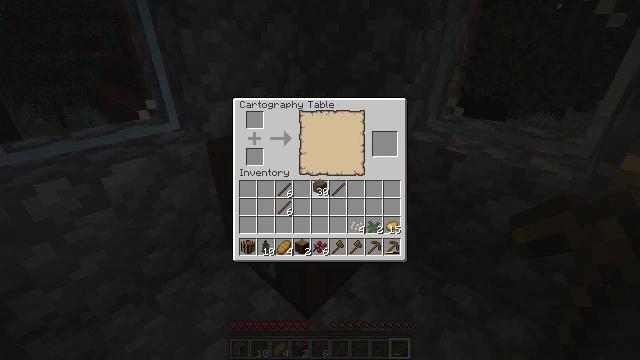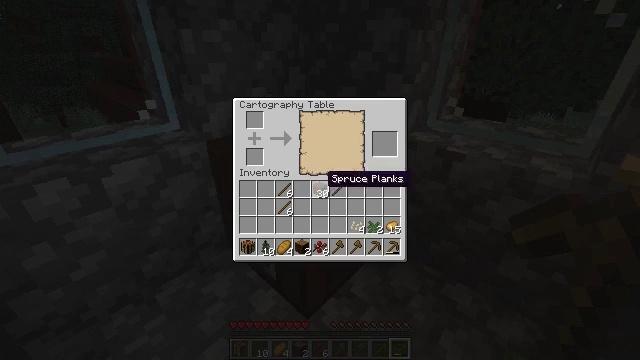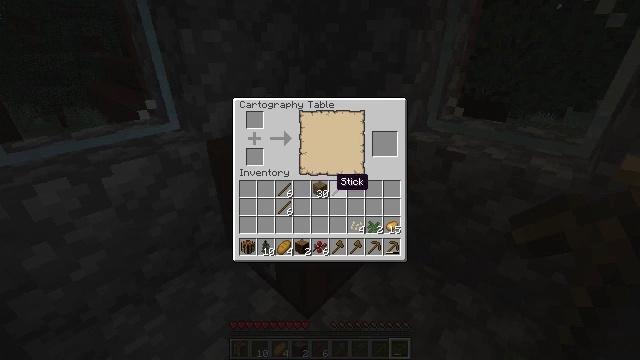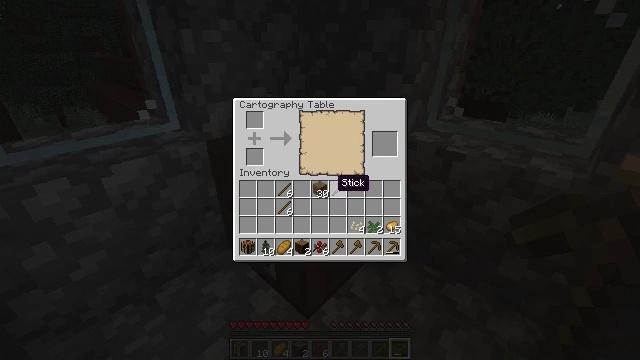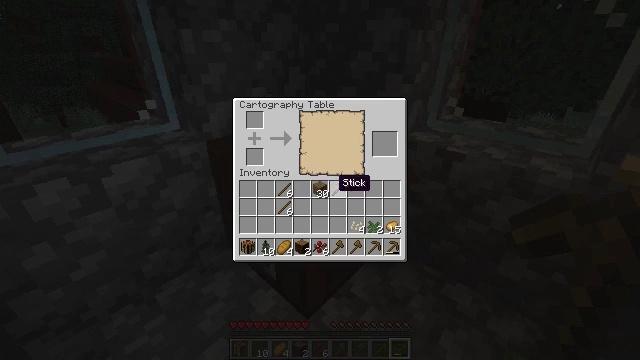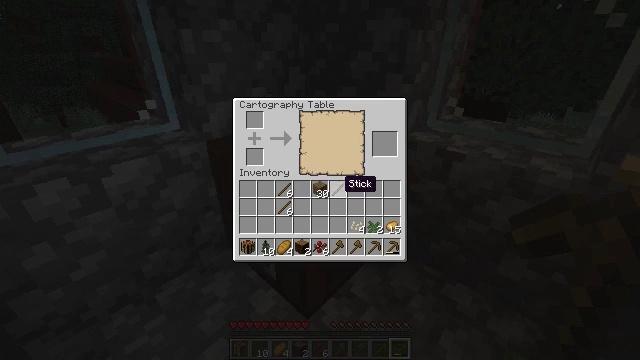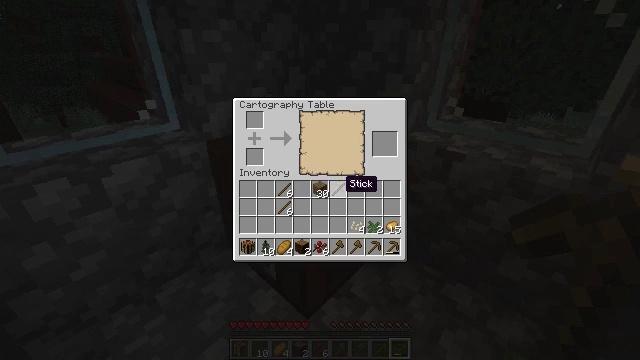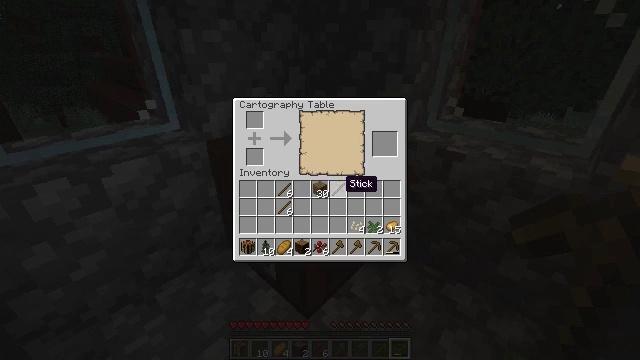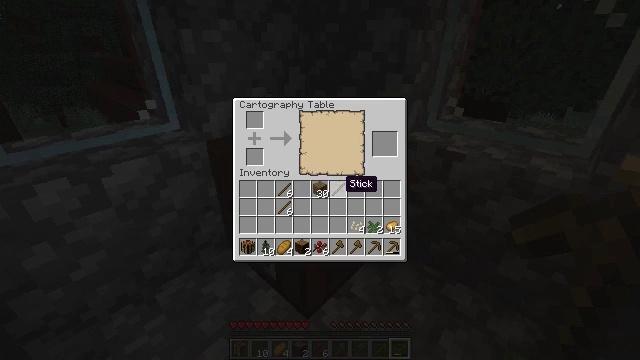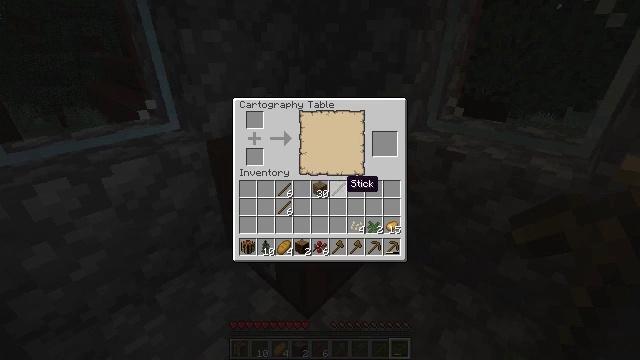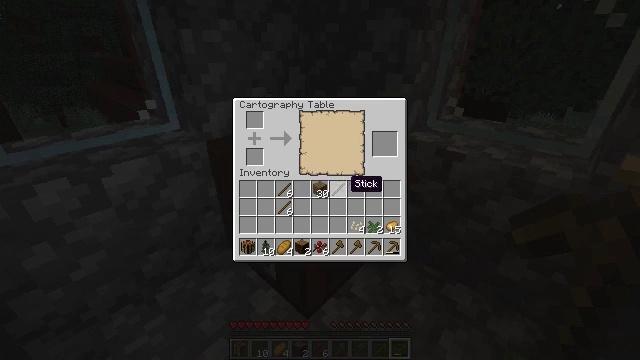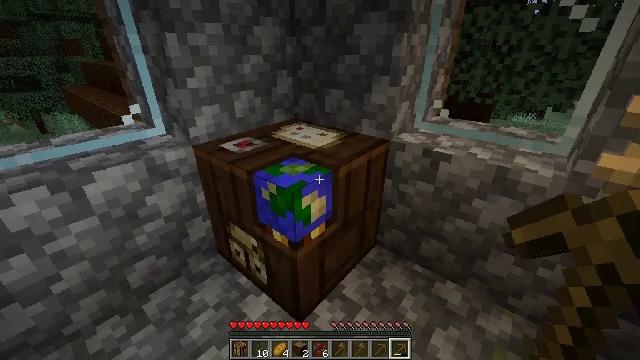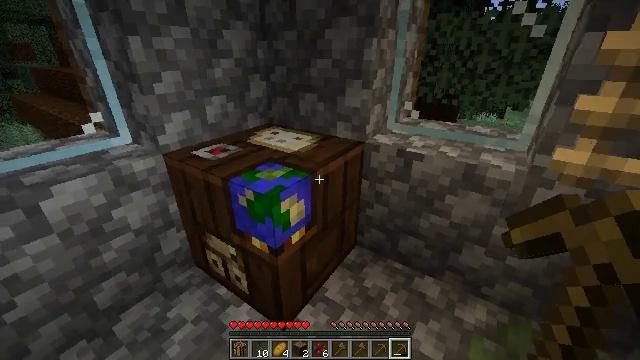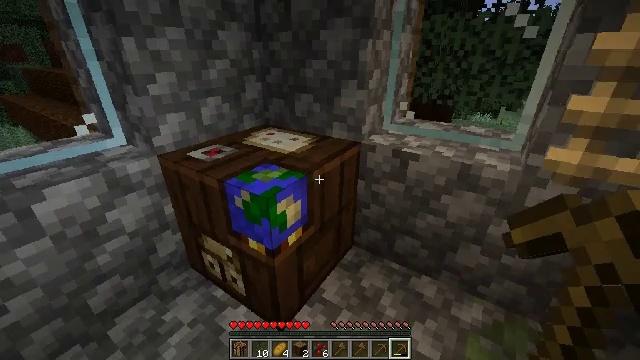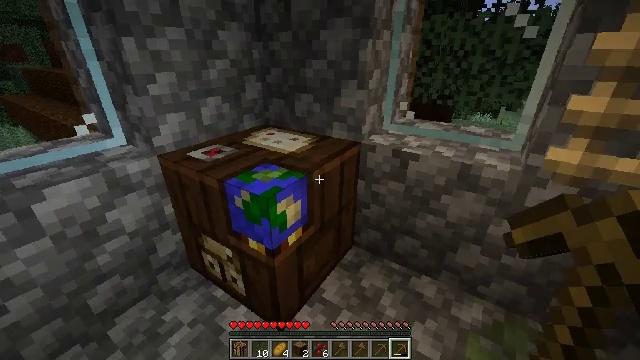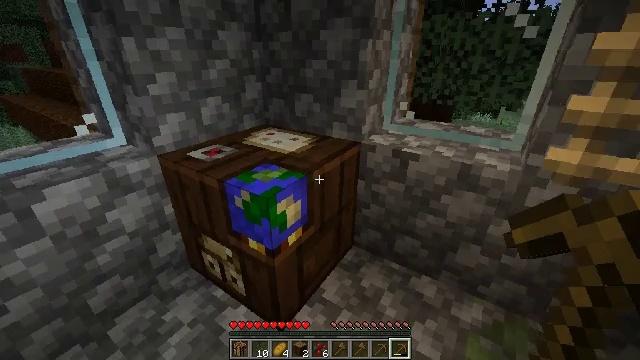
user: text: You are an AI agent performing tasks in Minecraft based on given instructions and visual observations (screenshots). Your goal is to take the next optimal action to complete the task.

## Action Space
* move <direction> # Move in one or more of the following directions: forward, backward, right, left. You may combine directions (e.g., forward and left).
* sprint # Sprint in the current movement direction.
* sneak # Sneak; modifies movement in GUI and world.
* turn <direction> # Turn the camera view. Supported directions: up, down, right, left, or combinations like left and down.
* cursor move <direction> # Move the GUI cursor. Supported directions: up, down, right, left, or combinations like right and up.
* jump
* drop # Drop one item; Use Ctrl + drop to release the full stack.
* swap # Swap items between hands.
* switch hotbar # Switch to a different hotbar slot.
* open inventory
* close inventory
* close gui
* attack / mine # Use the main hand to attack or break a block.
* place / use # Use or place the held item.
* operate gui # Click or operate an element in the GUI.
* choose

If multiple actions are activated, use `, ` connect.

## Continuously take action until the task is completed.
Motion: motion action
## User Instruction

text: Mine spruce leaves from the tree.
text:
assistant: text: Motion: no_op
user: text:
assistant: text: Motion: cursor move right
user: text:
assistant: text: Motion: no_op
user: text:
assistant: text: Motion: no_op
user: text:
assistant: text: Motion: no_op
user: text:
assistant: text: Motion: no_op
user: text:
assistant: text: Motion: no_op
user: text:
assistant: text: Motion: no_op
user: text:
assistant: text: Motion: no_op
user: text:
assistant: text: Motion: no_op
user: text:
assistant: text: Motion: cursor move right
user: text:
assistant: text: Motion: turn right, close gui
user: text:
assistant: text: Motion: no_op
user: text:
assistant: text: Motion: no_op
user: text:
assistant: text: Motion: no_op
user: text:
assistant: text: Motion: no_op
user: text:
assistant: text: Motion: turn left and up
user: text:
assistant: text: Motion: turn left and up
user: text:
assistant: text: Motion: turn left and up
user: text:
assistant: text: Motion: turn left and up
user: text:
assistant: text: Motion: turn left and up
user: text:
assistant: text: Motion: turn left and up
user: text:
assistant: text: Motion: turn left
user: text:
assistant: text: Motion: turn left and down
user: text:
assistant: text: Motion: turn left and down
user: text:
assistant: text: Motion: turn left and down
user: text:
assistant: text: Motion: move forward, turn left
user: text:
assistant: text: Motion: move forward, turn left and down
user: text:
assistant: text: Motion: move forward, turn left
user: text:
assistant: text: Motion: move forward and move right, turn left and down